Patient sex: M
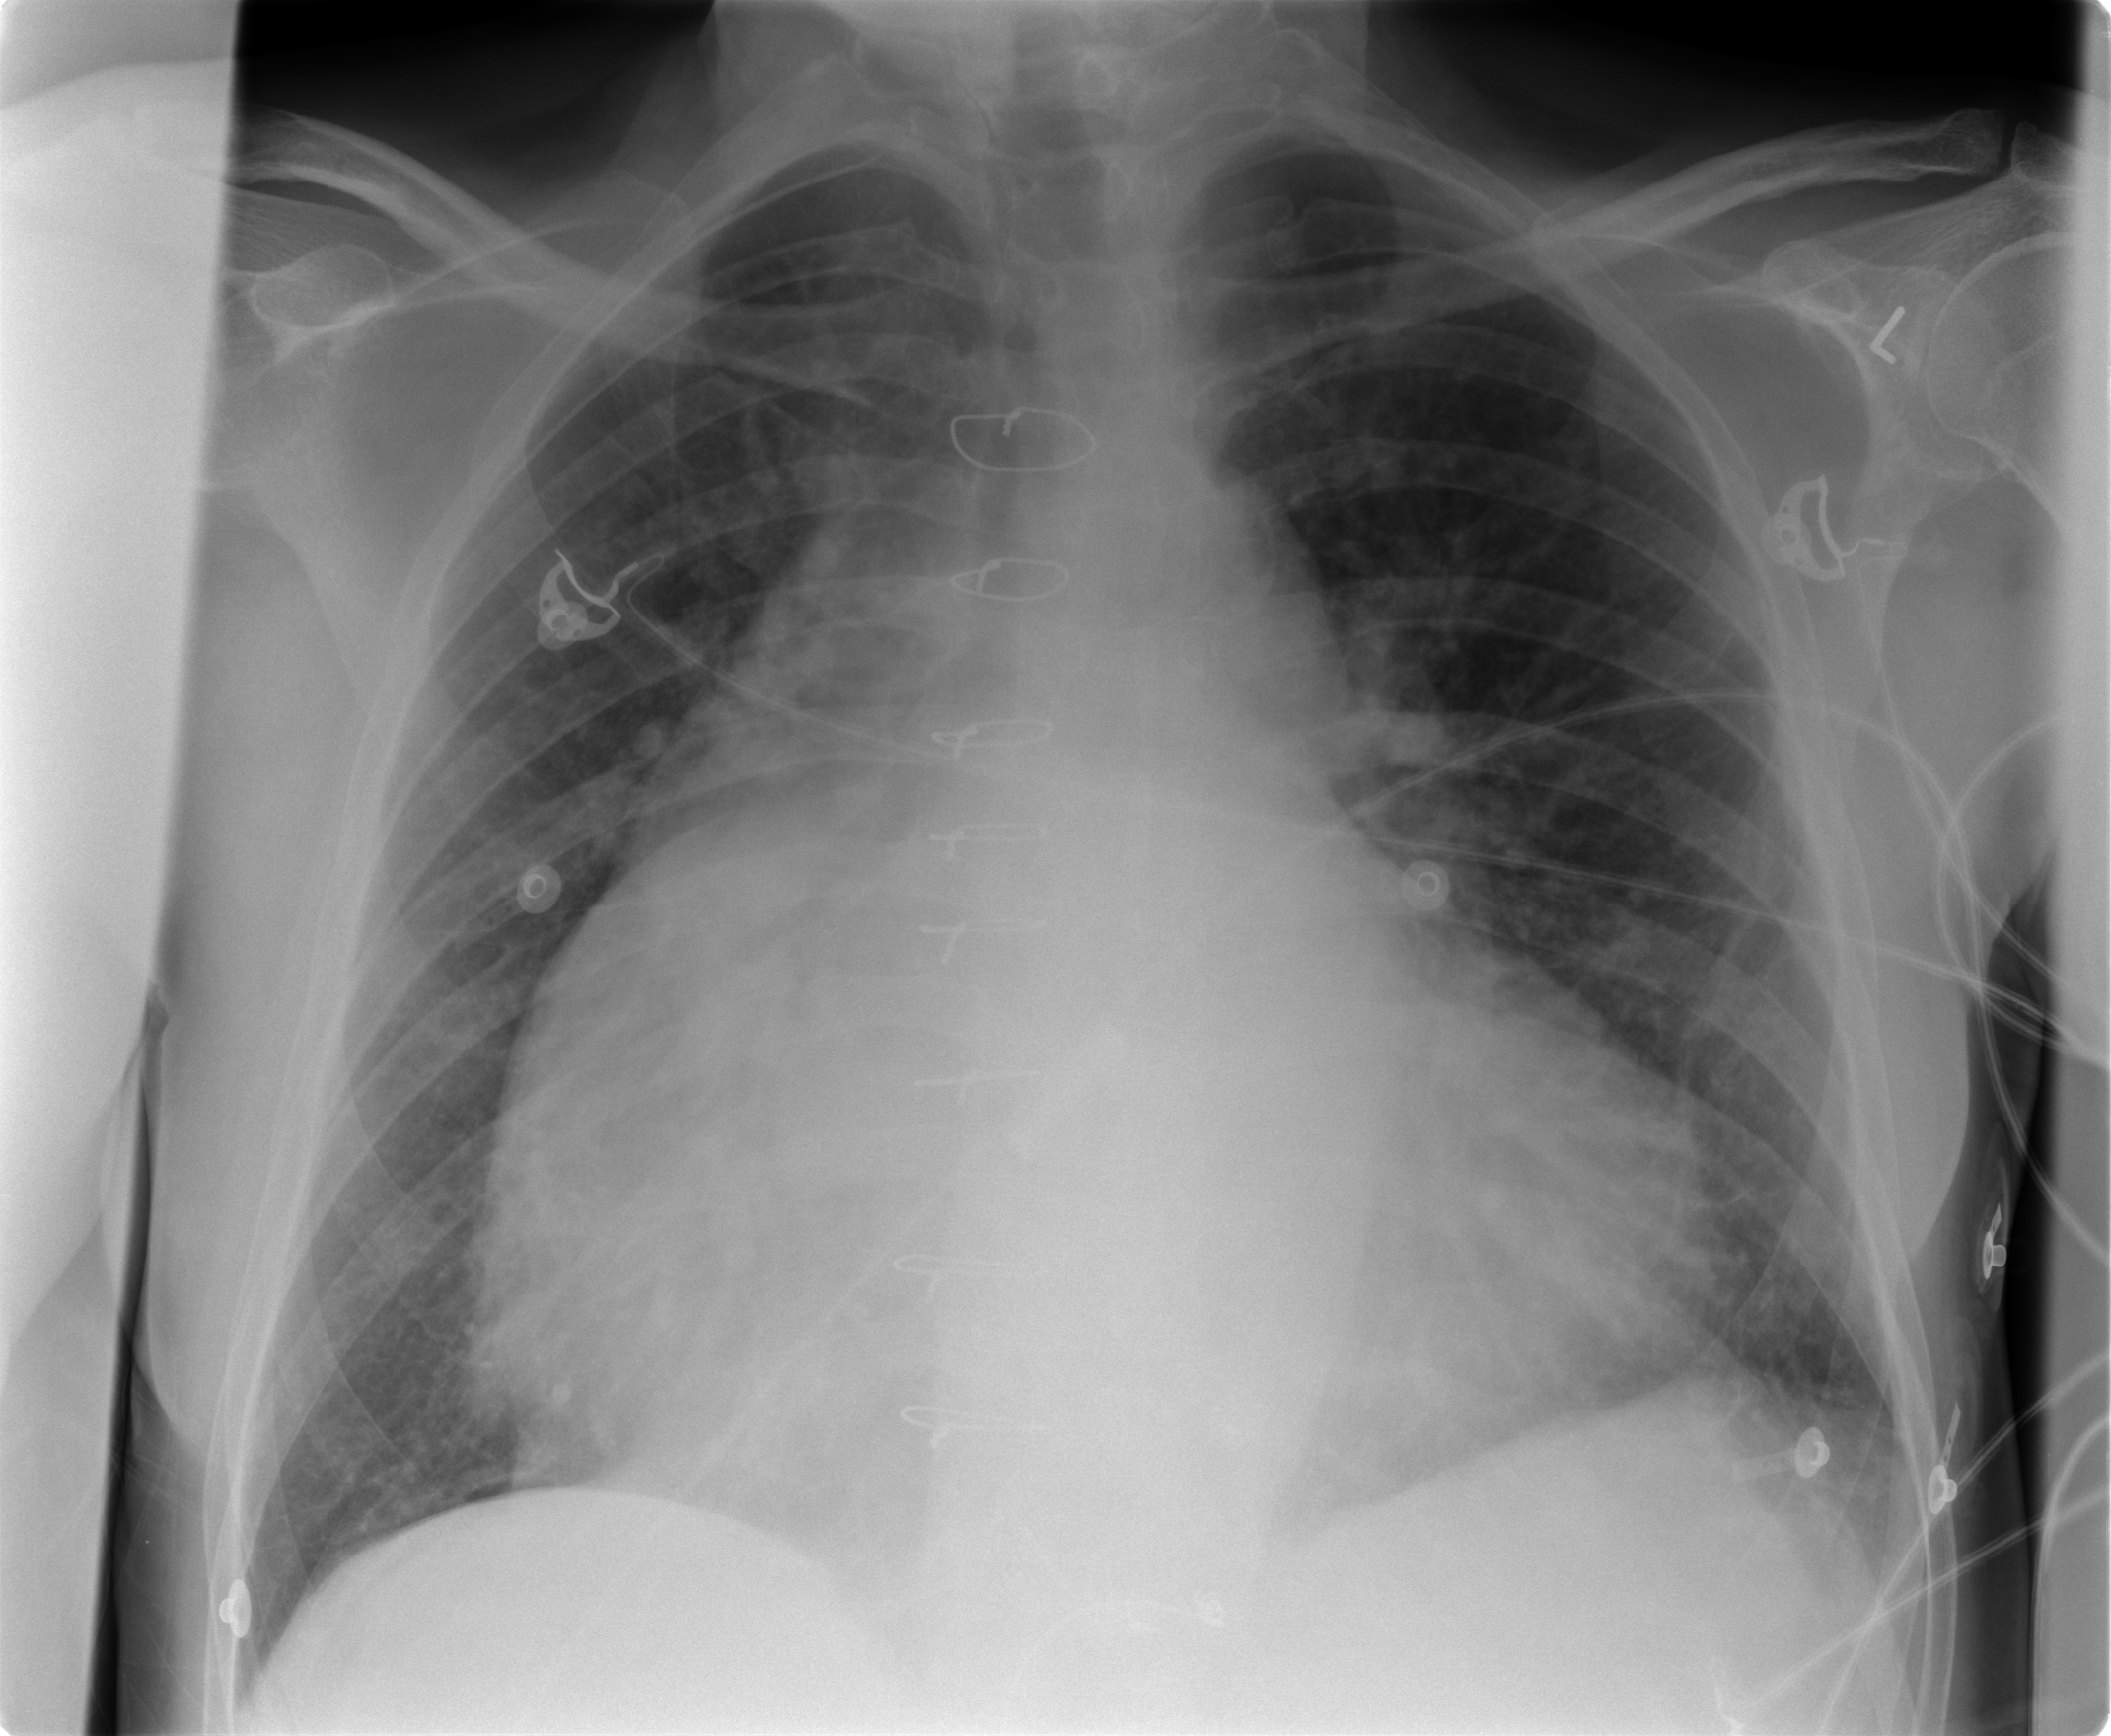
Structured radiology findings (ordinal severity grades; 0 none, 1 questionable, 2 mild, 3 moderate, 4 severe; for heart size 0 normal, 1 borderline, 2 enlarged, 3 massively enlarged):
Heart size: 3
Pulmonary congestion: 1
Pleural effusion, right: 0
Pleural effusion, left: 0
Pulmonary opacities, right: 0
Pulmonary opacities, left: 0
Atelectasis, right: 0
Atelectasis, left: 0